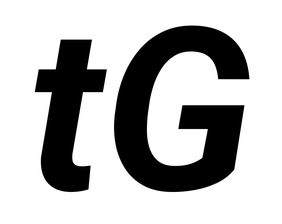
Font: Roboto-Italic_Bold_Italic